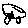
Label: car